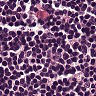
Metastatic tissue present: no